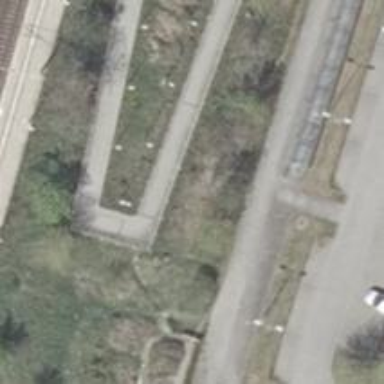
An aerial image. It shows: Footway with ramp.